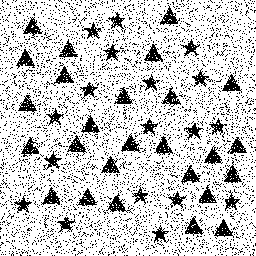
Squares: 0
Triangles: 26
Stars: 18
Total shapes: 44